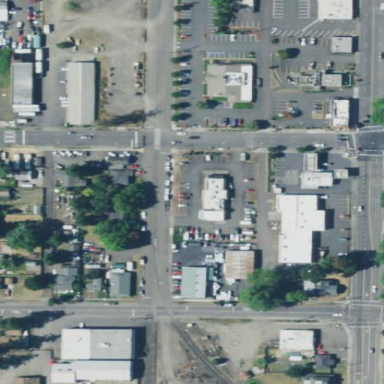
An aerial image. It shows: Retail area.